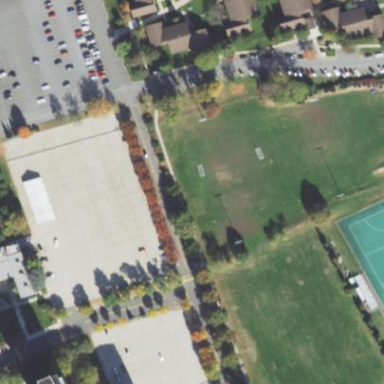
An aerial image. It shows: Soccer pitch for leisure land activities.